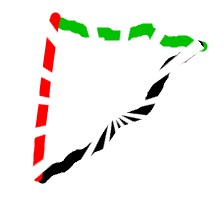
Shape: triangle